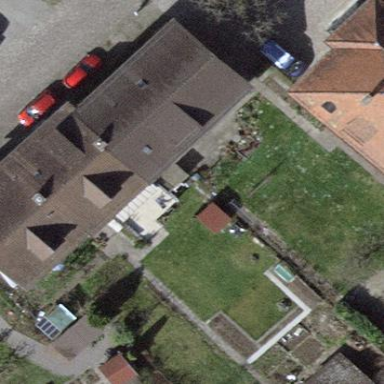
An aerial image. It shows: Terrace building.